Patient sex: F
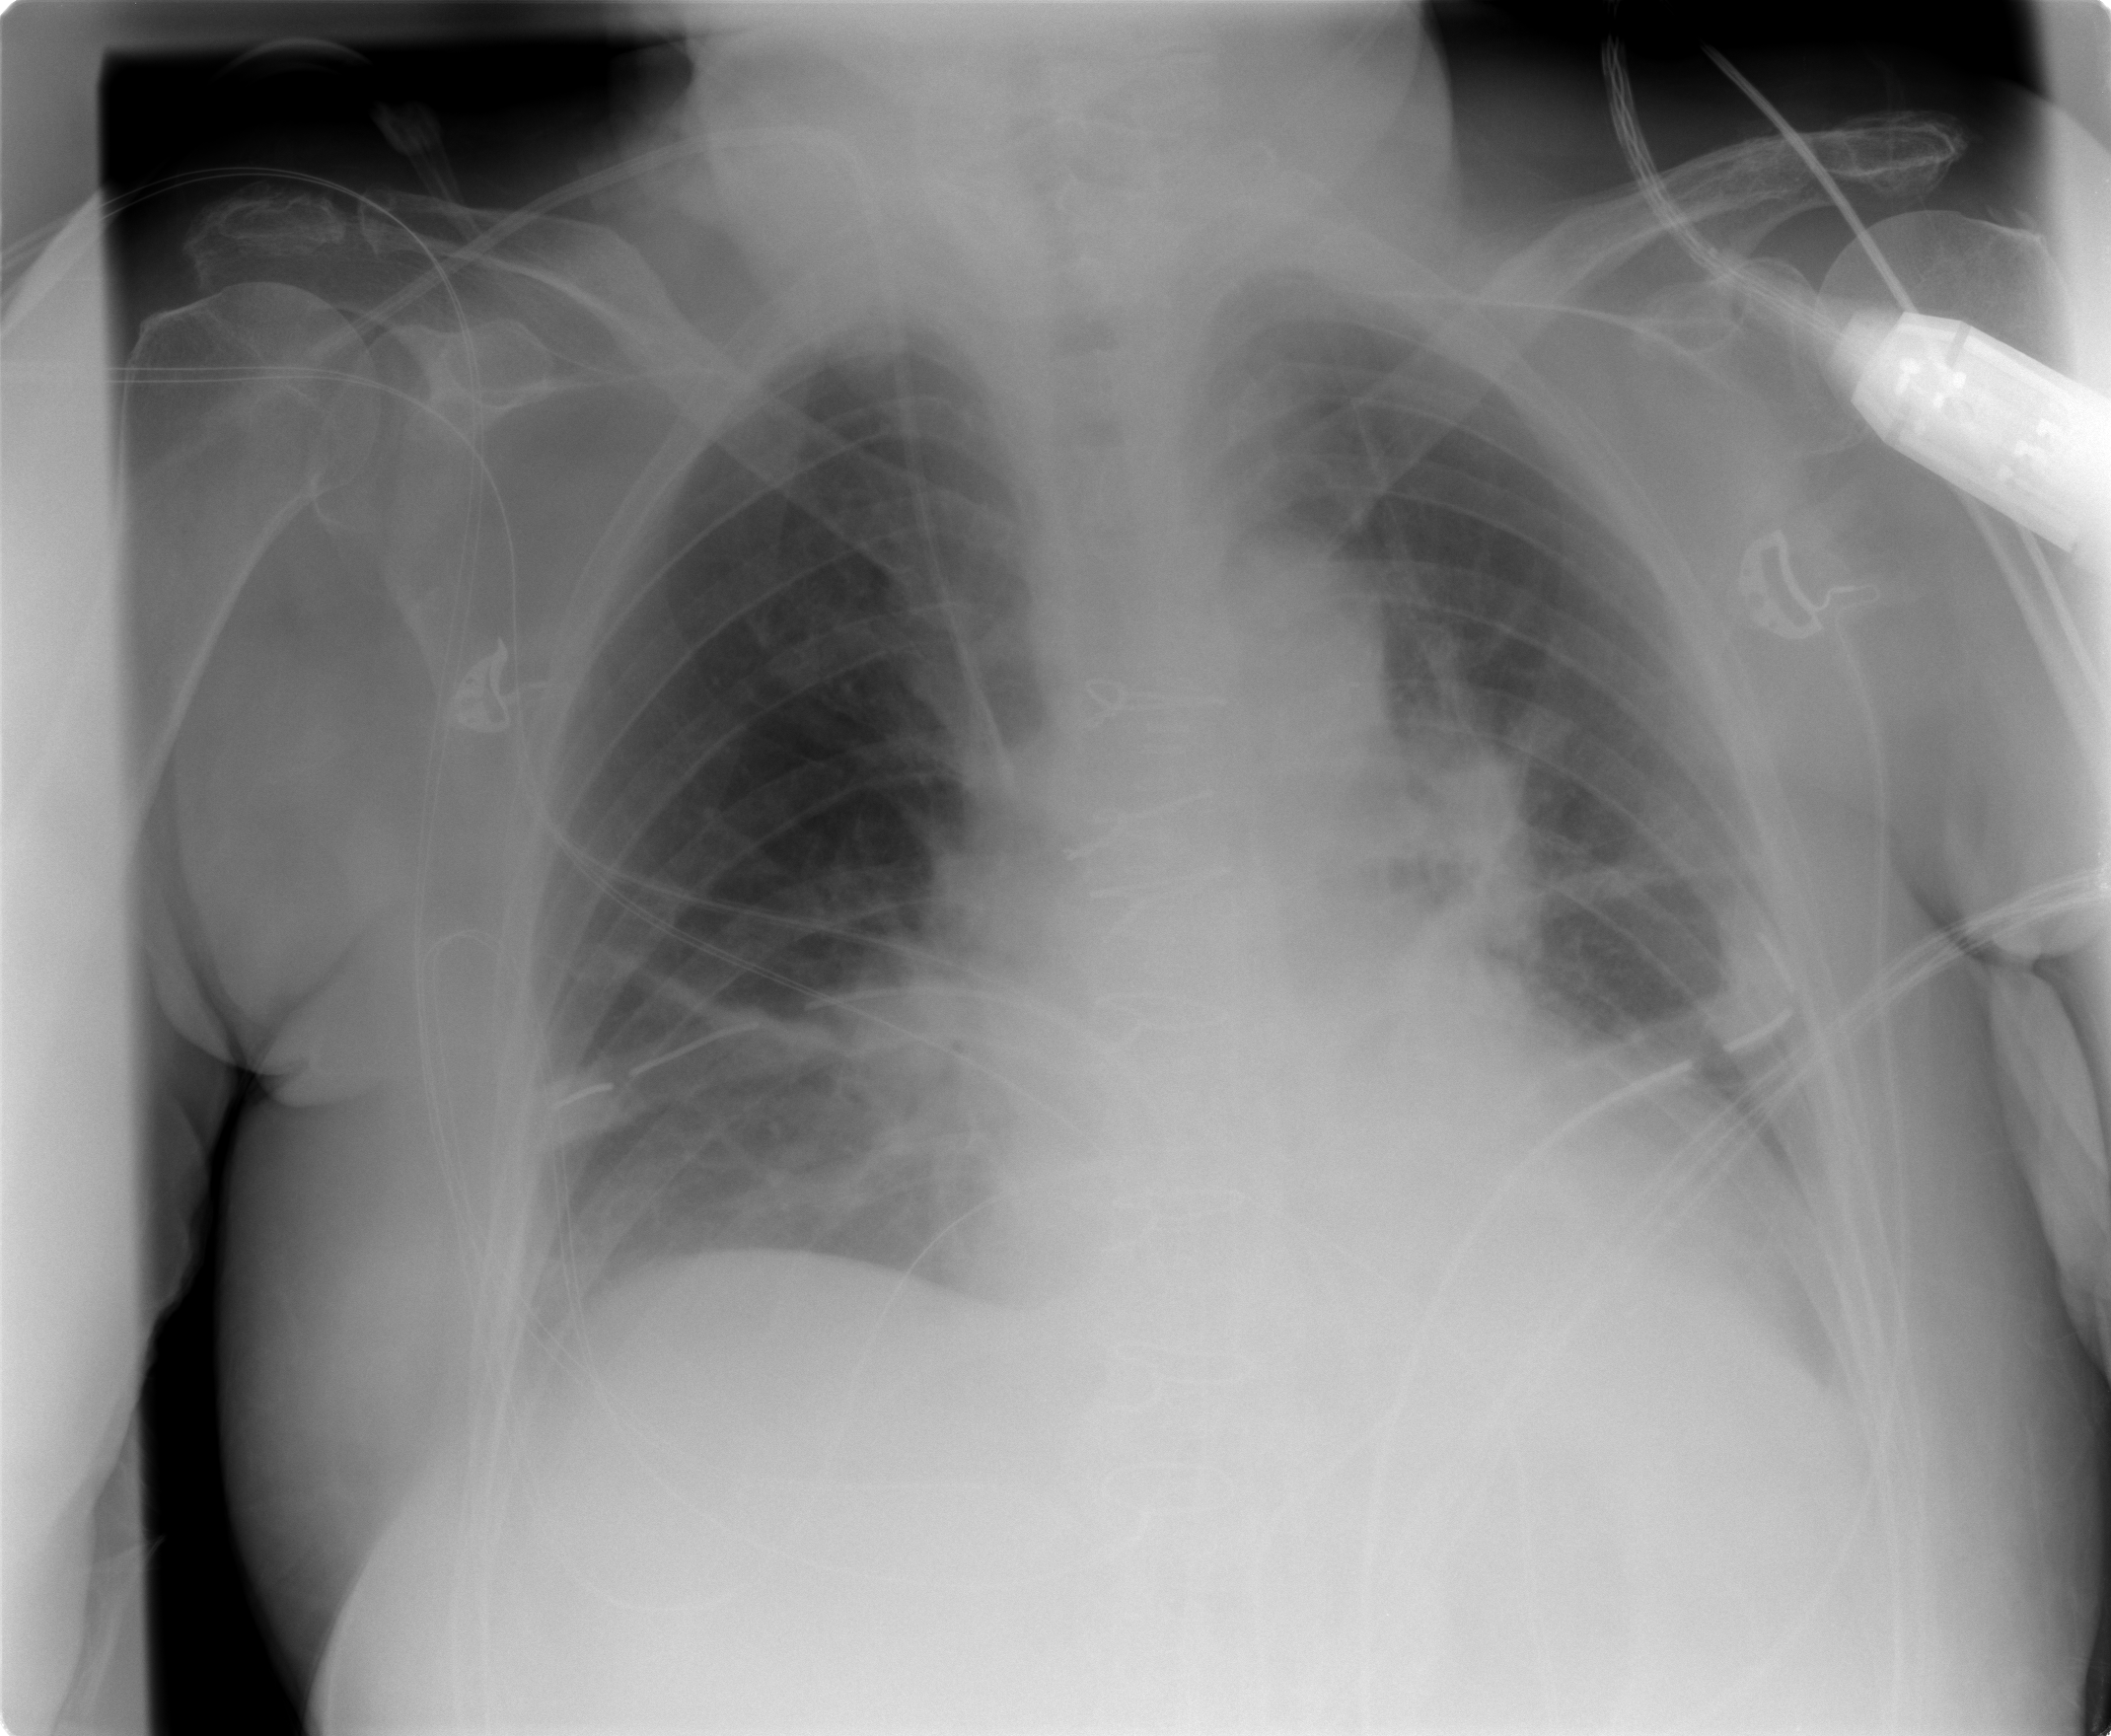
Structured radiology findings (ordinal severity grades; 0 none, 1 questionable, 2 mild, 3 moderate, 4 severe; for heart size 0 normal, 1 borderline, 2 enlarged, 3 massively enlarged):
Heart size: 2
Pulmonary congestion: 0
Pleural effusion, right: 1
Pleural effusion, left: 0
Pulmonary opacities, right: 0
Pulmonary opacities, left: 0
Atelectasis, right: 2
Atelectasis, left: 0